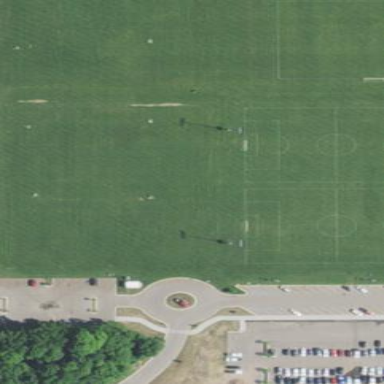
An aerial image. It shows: Soccer pitch designated for leisure and sports activities.